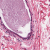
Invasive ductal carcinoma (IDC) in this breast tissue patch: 0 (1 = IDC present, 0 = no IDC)